Question: Installed Android Studio 1.1 and upon launched, it's asking for the path to the Android SDK. Clicking on the link to download the SDK, it brought me back to the place where I downloaded Android Studio. The SDK tools on the site doesn't contain the SDK either.
Any idea?

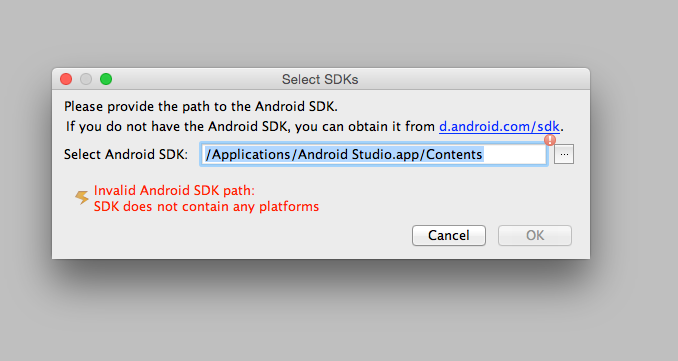
Answer: Generally the sdk folder will go into the applications contents folder so you should be able to find it if you look in there. Otherwise at the bottom of the page that you downloaded android studio from there should be a link to download the sdk separately, which you can store anywhere on your computer and put the location in the dialog